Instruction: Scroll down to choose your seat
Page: seats
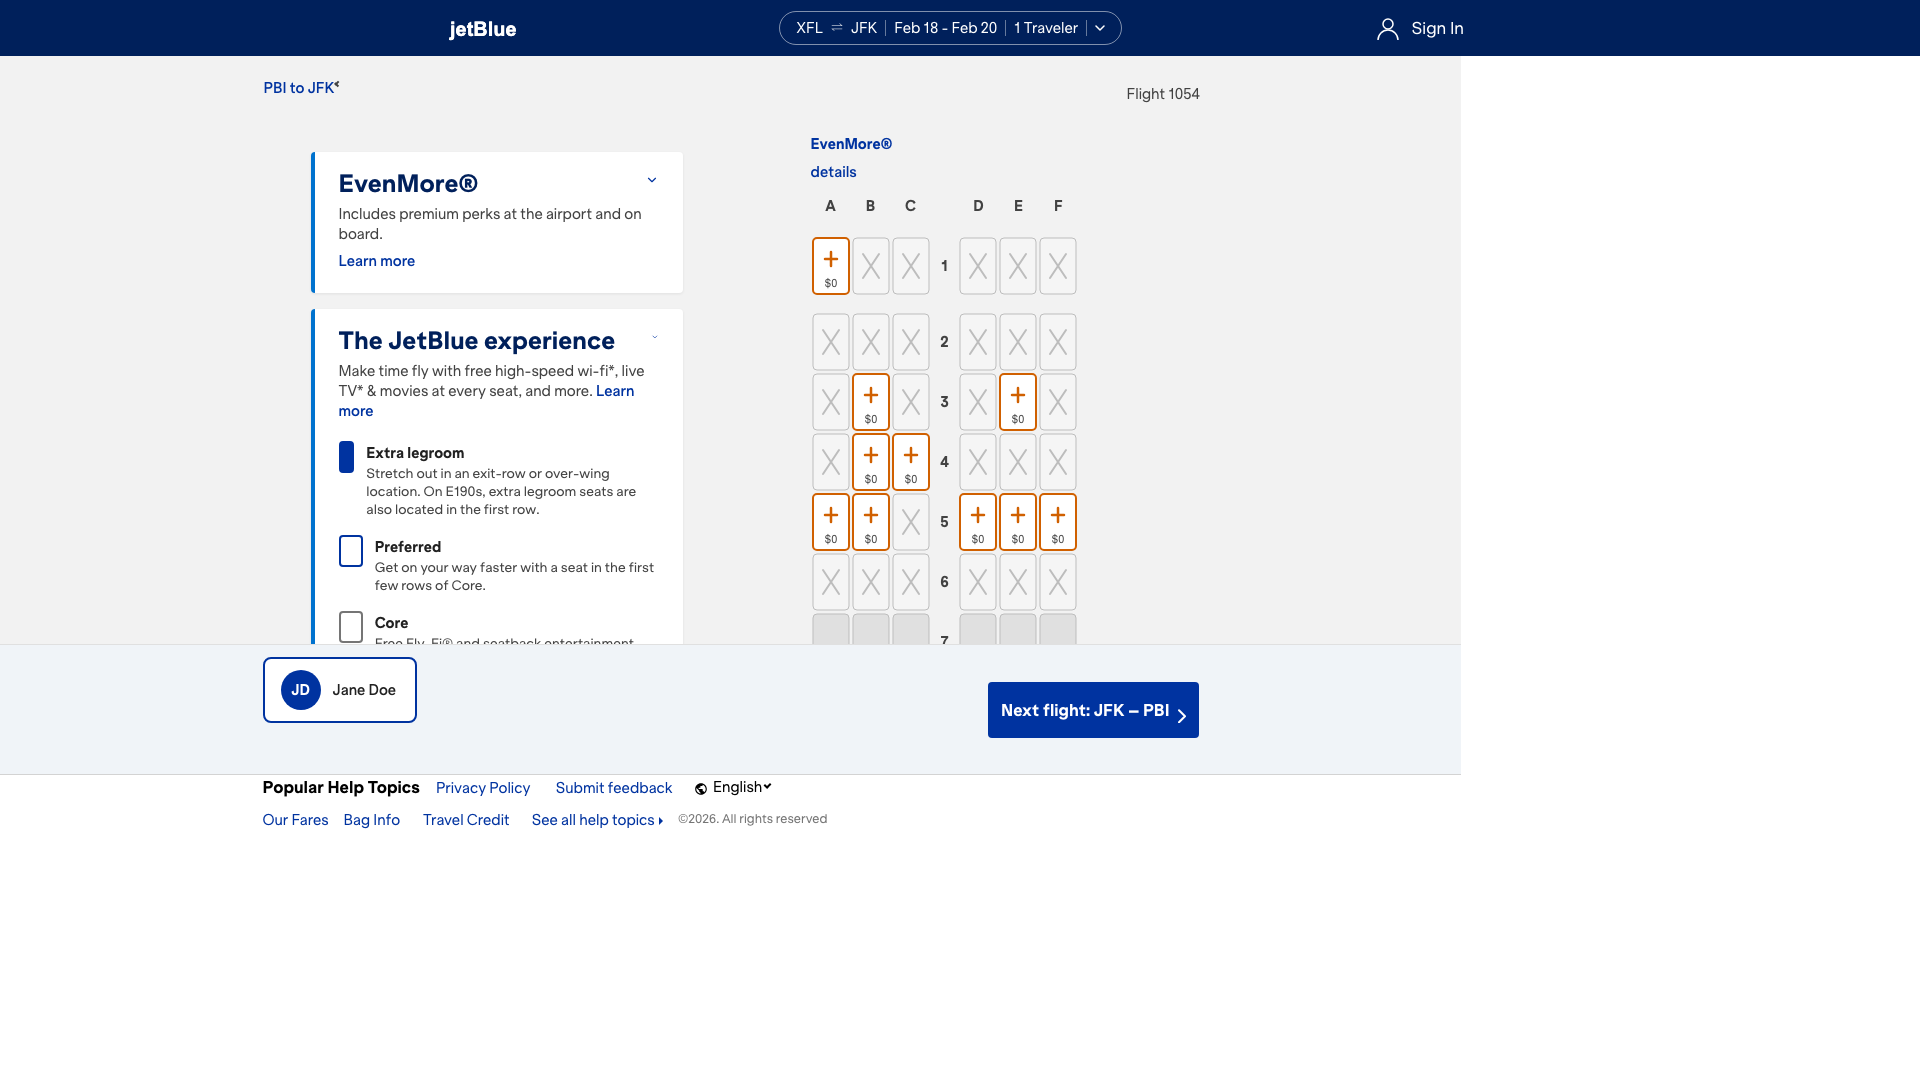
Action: scroll